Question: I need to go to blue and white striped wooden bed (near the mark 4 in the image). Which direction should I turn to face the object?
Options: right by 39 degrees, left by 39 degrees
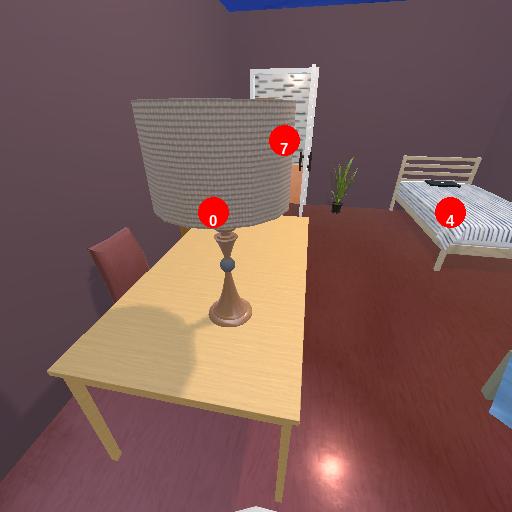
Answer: right by 39 degrees